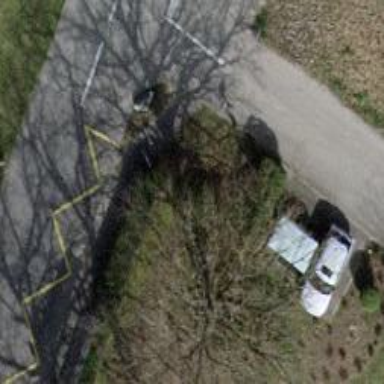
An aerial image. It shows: Cycle barrier.